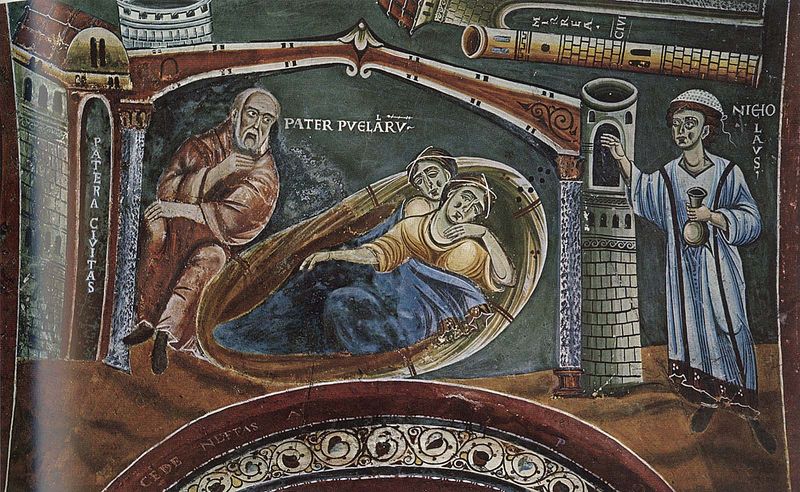
Titel: Capella di Sant´Elrado in Novalesa
Standort: Novalesa, Cappella di Sant´Eldrado (EU - I)
Schlagwörter: blau, gemälde, mann, frauen, braun, fenster, frau, grau, männer, stirn, tür, rot, malerei, muster, bart, mensch, tod, bild, vater, turm, schrift, mauer, liegend, tor, gefäß, krank, burg, türme, festung, quer, flöte, karaffe, karte, pfarrer, christlich, leiden, schief, christentum, pater, verzerrt, fru, kolloseum, civitas, pvelarv, cede, mirrea, patera, gprn, pater pvelarv